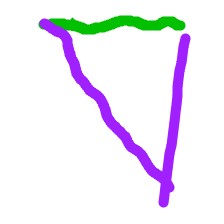
Shape: triangle